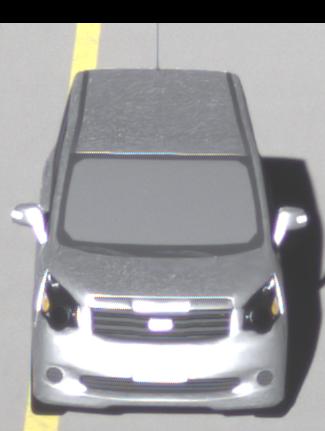
Make: Toyota
Model: Noah
Detailed model: Voxy R70G
Model produced from: 2007
Model produced until: 2013
Doors: 5
Color: white
Road condition: dry road
Daytime: morning or afternoon
Contrast: high contrast